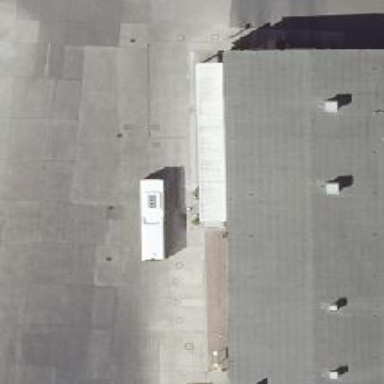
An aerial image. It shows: Fuel service building with truck wash facility.